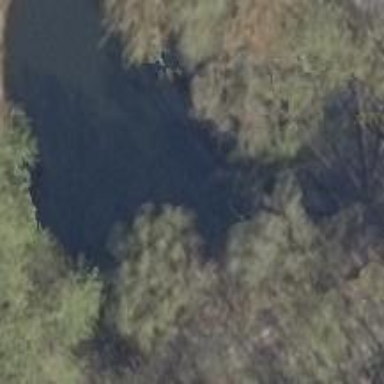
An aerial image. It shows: Serene pond surrounded by nature.